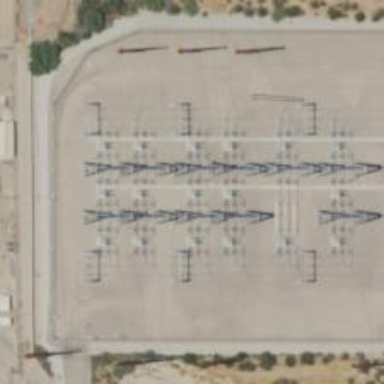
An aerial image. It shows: Switch for power supply.